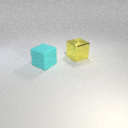
large yellow metal cube behind large cyan rubber cube